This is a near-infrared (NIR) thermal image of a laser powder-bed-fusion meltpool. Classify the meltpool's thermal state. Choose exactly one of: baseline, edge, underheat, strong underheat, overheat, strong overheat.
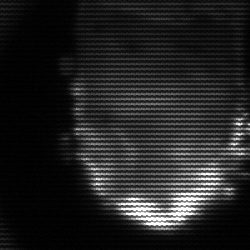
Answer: baseline